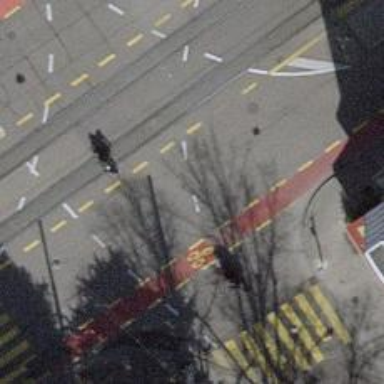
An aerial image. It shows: Road with traffic signals.